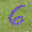
Label: 6